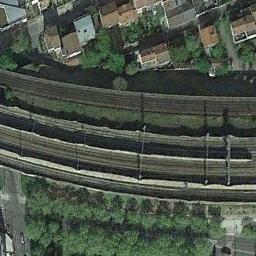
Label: railway